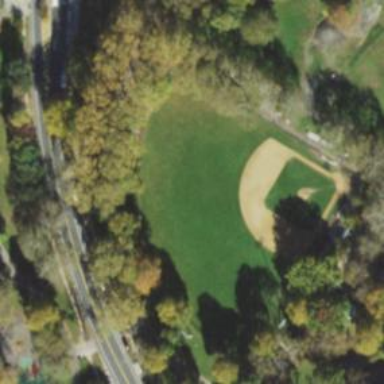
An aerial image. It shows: Baseball pitch for leisure and sports activities.